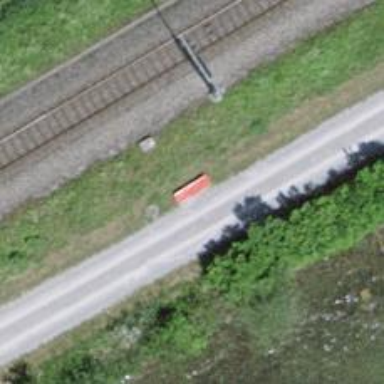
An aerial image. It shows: Red bench.